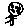
Label: tree